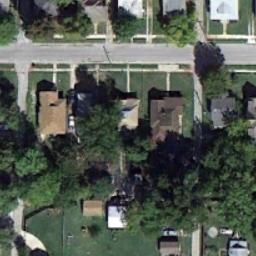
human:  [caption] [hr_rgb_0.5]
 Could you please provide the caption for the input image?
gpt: The medium residential area has some neatly arranged houses and some trees are among these houses .

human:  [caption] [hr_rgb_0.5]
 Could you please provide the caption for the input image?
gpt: The medium residential is on the grass next to some trees and road .

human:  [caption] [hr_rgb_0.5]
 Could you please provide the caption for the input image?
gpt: Many trees are in medium residential area .

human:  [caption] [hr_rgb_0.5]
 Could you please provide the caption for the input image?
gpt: The houses in the medium - sized residential areas are of different colors .

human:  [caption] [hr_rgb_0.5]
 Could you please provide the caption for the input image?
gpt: There are many green trees and some buildings on the medium residential area .